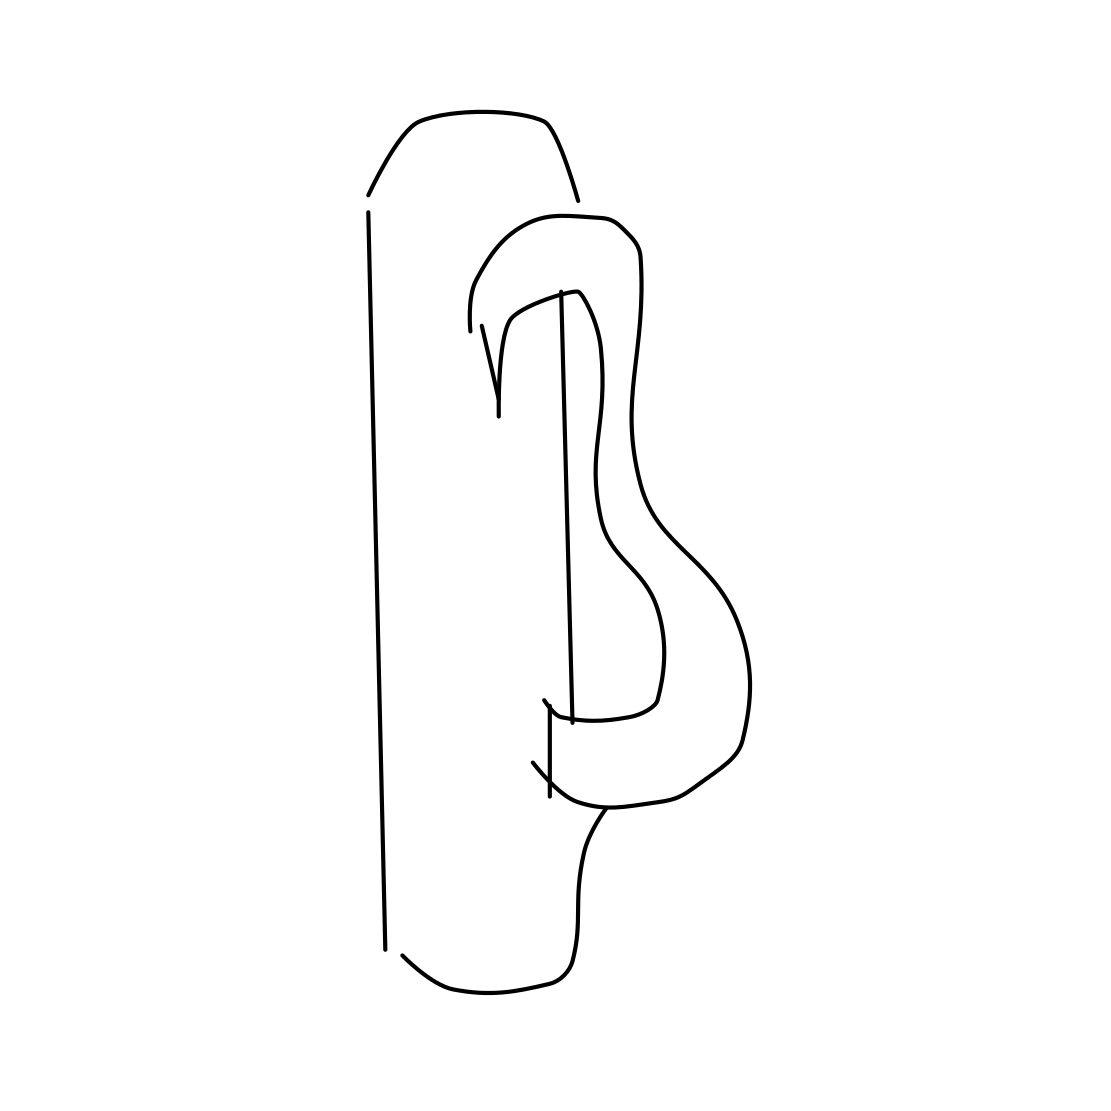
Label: door handle